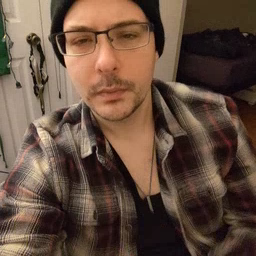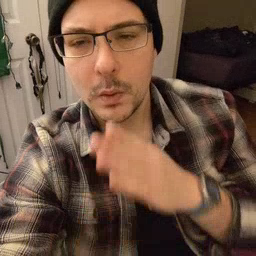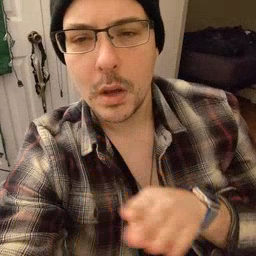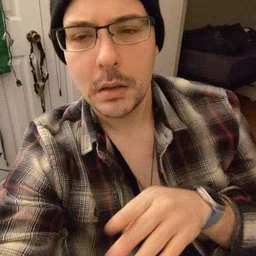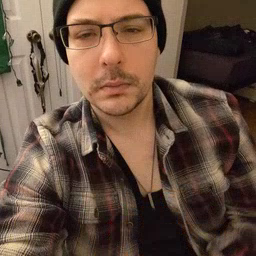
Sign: quiet